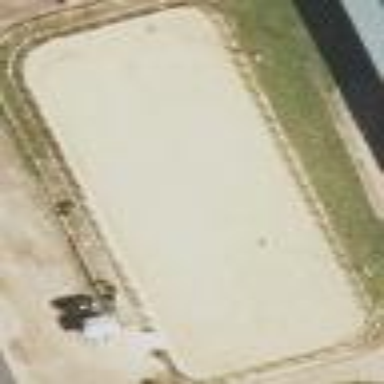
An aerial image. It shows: Equestrian pitch for leisure land use.